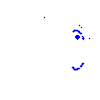
Particle: kaon